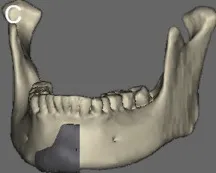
(C) Design the bone cutting guide.
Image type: radiology (ct)